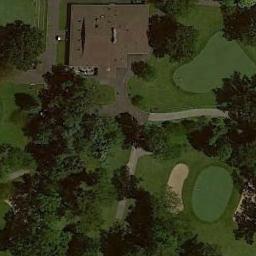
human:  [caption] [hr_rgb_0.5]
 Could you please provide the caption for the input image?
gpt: The golf course has two putting greens, Some barrier trees and a sandpit and a house is also in the golf course .

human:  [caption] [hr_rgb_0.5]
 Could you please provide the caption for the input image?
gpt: Numerous trees are beside the golf course .

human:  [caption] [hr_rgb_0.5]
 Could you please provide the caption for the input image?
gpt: There are about a dozen bunkers on this lawn .

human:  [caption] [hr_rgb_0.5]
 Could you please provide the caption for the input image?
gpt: There are a few bunkers and a few paths on a large green lawn on the golf course with many trees and several buildings .

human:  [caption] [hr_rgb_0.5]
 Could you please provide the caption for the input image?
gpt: There are many trees and a brown building on the golf course .